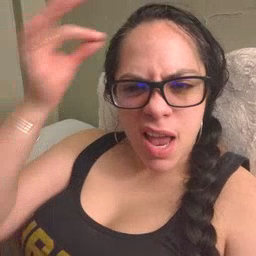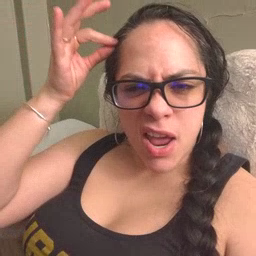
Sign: hair